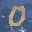
Label: 0